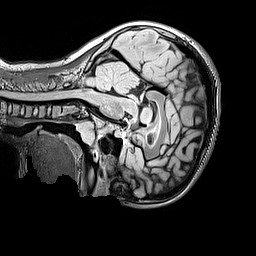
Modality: FLAIR
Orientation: sagittal
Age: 10
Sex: female
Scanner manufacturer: siemens
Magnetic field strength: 3 T
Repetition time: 5 s
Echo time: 0.388 s